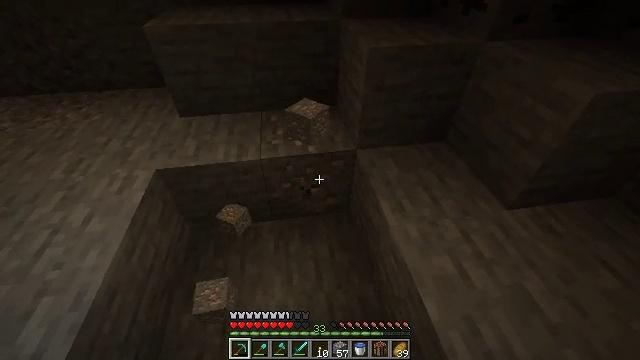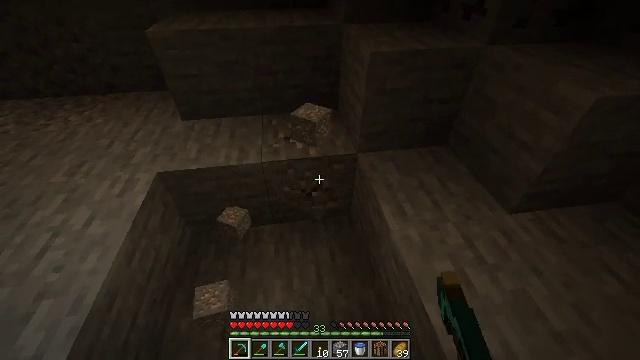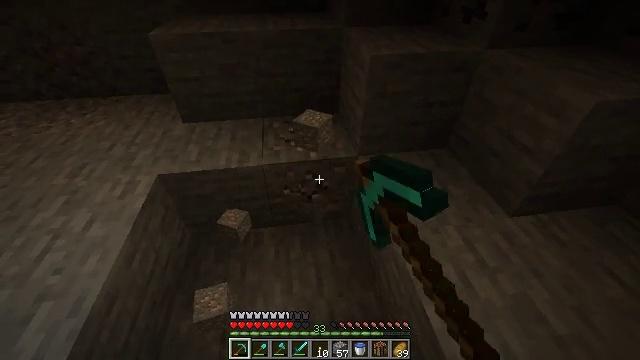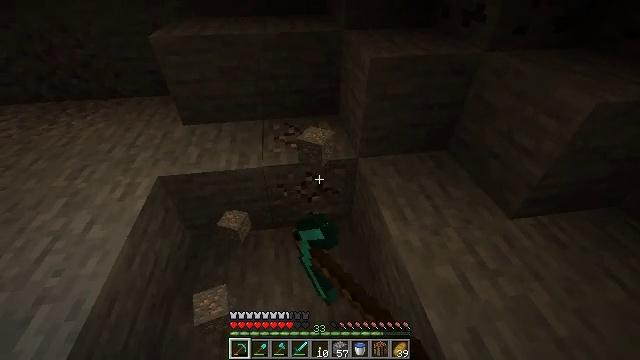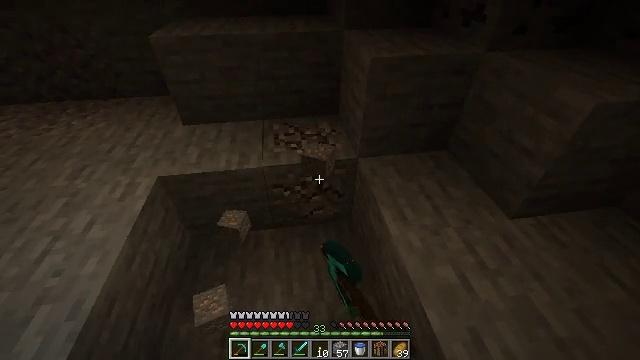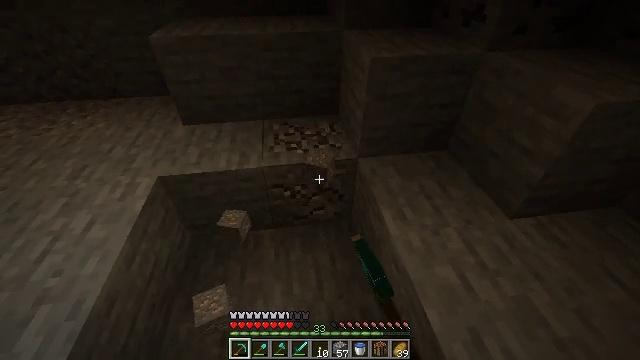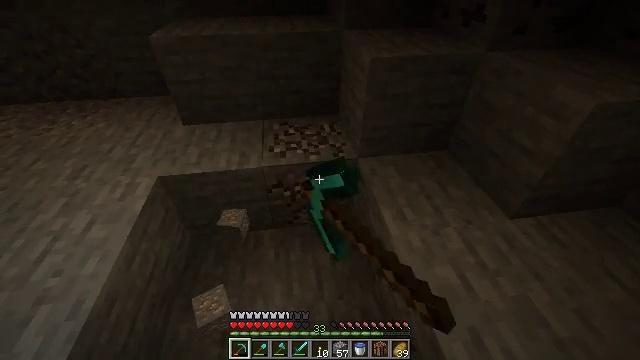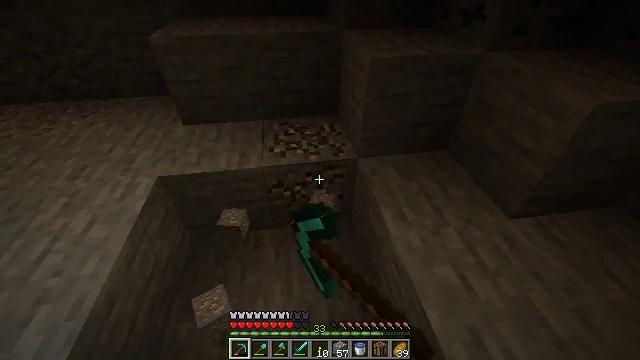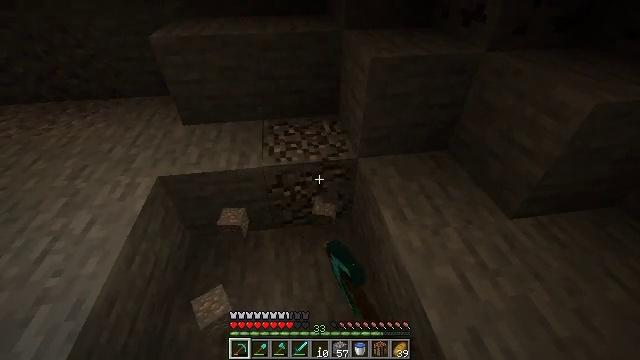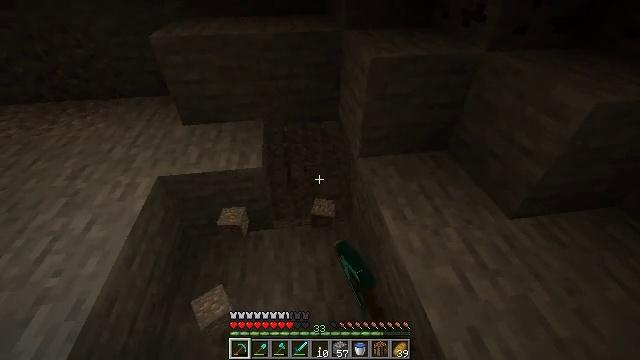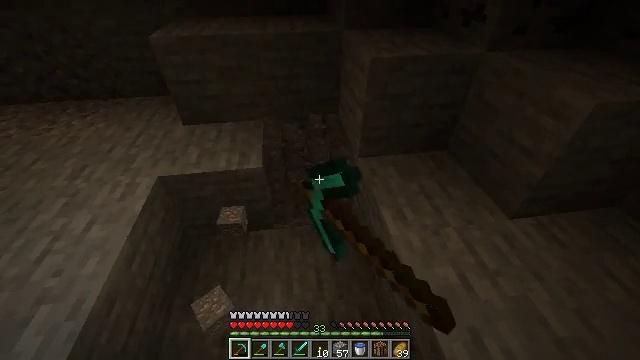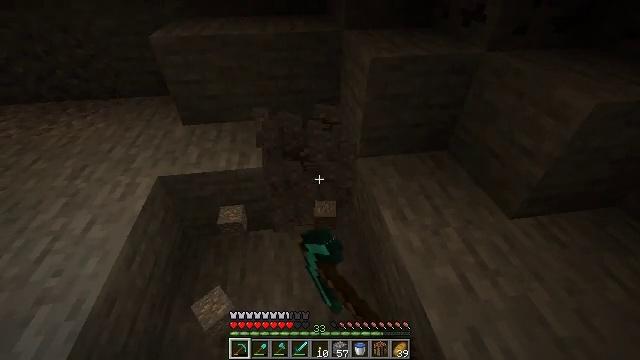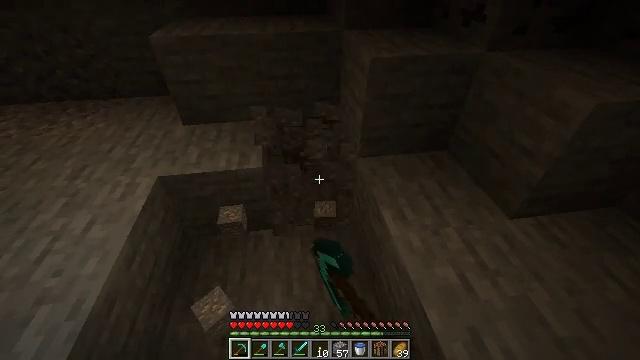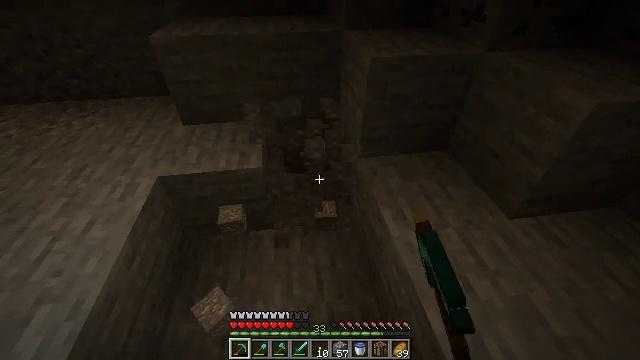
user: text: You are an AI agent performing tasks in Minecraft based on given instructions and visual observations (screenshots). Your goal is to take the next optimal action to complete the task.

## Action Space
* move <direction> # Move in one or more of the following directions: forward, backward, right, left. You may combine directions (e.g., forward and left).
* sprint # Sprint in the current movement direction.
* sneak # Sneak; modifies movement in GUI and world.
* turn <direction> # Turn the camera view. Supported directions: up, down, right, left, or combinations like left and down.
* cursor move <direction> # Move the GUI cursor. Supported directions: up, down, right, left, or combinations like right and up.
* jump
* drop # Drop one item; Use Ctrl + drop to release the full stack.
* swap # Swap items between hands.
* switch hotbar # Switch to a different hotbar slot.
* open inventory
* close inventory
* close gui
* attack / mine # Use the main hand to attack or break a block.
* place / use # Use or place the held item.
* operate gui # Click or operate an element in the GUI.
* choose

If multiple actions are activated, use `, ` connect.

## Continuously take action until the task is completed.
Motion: motion action
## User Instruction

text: Dig through stone to find iron ore.
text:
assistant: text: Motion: attack / mine
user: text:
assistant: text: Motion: attack / mine
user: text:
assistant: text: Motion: attack / mine
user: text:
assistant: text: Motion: attack / mine
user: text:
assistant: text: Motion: attack / mine
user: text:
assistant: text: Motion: attack / mine
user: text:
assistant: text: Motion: attack / mine
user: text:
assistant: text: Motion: attack / mine
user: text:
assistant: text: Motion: attack / mine
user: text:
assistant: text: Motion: attack / mine
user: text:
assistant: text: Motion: attack / mine
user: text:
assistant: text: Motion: attack / mine
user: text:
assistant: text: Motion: attack / mine
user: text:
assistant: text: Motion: attack / mine